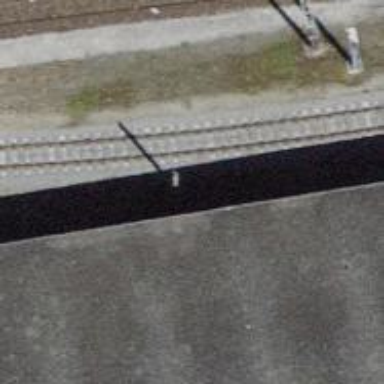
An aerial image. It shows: Narrow-gauge railway siding with electrified contact line. The siding has one track.